Question: I was wondering how can I replicate the sideways gallery like the facebook mobile app but being able to scroll down the feed anytime I want.
I was thinking about "listening" for side-swypes and replacing the current ImageView but that doesn't sound like an elegant solution.
I searched for awhile and didn't find any library worth using
Is there any library or do you have any idea how to do it?

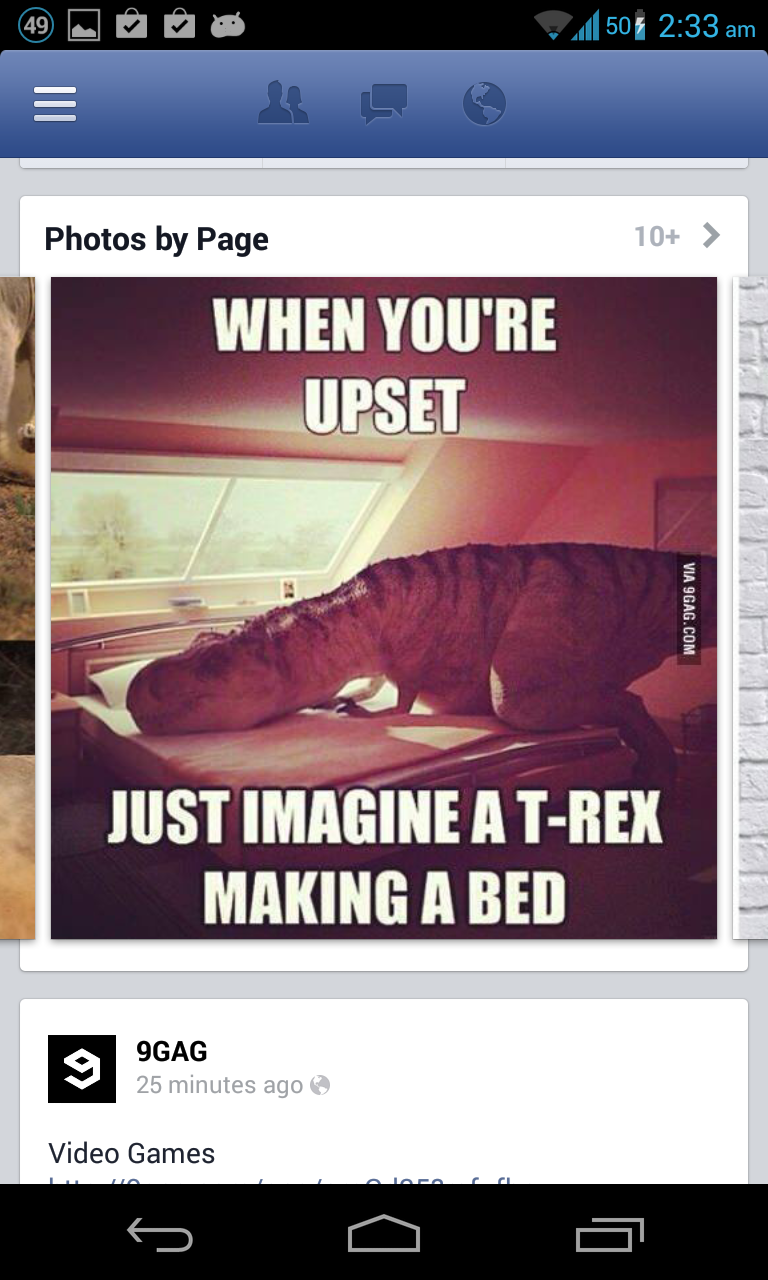
Answer: You could use the 'ViewPager' component.
Reference: <URL>
Here are some tutorial that can help you get started:
1) <URL>
2) <URL>
Take a look at: <URL>!